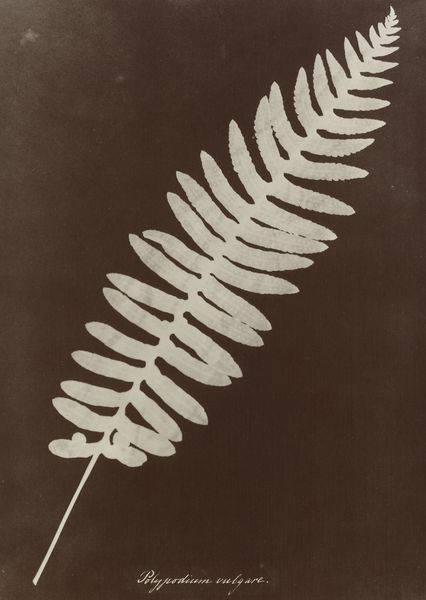
Titel: »Polypodium vulgare«
Künstler: Anna Atkins
Schlagwörter: weiß, braun, natur, blatt, schrift, fläche, inschrift, farn, foto, druck, schematisch, diagonal, diagonale, abdruck, biologie, polypodium, polypdium vulgare